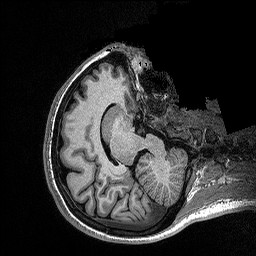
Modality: T1w
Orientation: axial
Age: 23
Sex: female